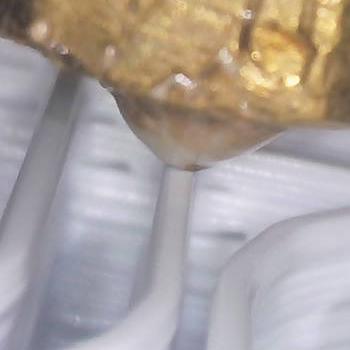
Flow rate: 94%